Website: lowes
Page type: account-selection
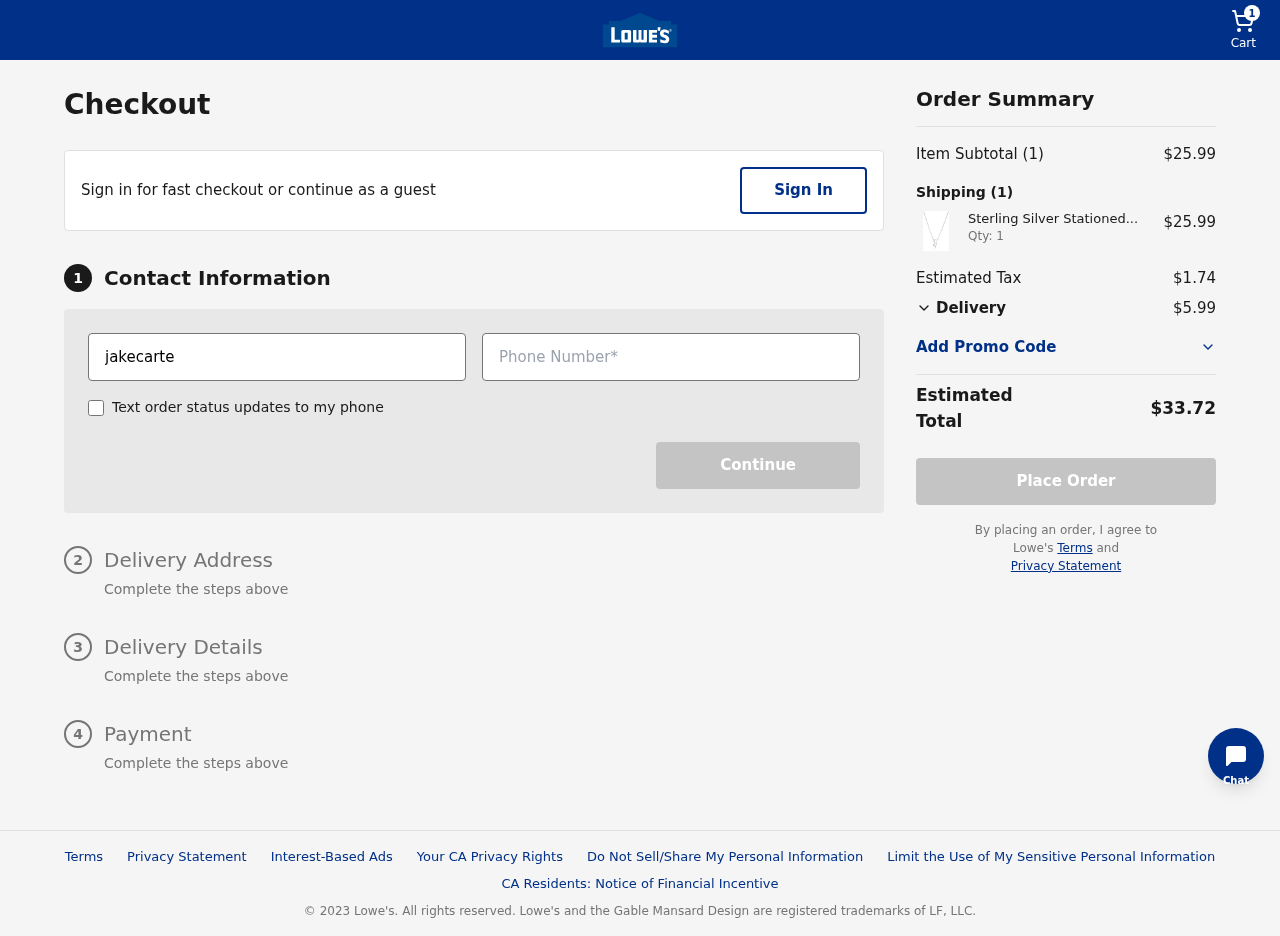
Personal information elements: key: PII_EMAIL
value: jakecarter@hotmail.com
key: PII_PHONE
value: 2305433307
Product elements: key: PRODUCT1_NAME
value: Sterling Silver Stationed Mini State New Jersey Pendant Necklace, 17"+2.5" Extender
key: PRODUCT1_PRICE
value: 25.99
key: PRODUCT1_QUANTITY
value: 1
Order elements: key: ORDER_NUM_ITEMS
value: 1
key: ORDER_SUBTOTAL
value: $25.99
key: ORDER_TAX
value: $1.74
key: ORDER_SHIPPING_COST
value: $5.99
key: ORDER_TOTAL
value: $33.72